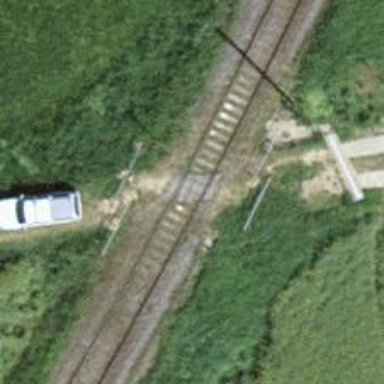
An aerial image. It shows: Uncontrolled railway crossing.